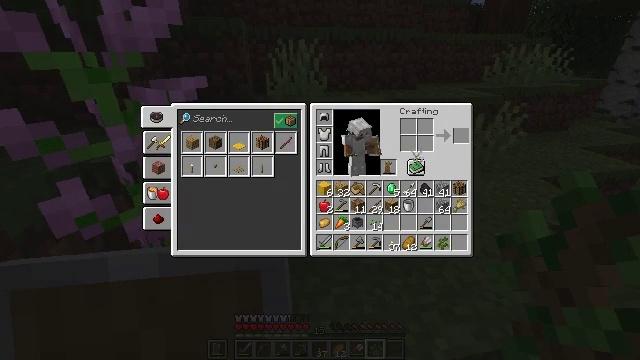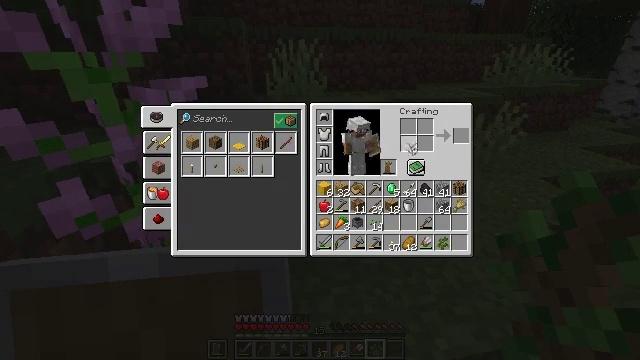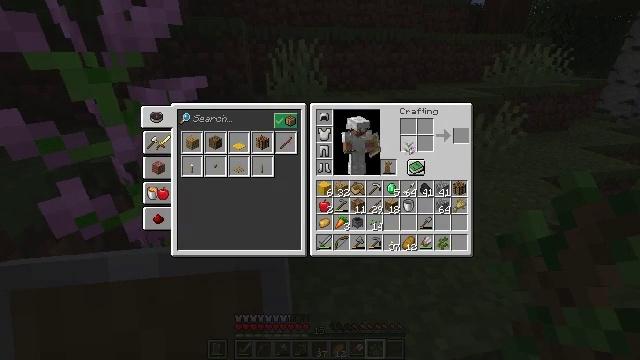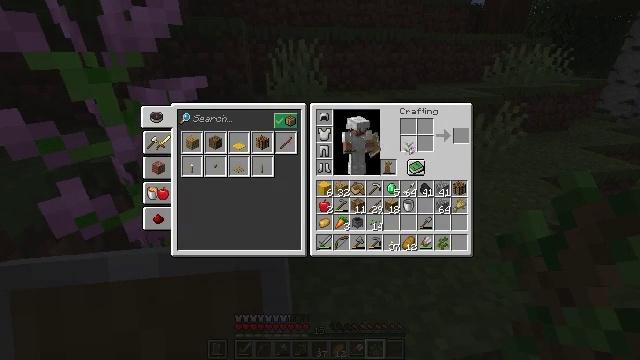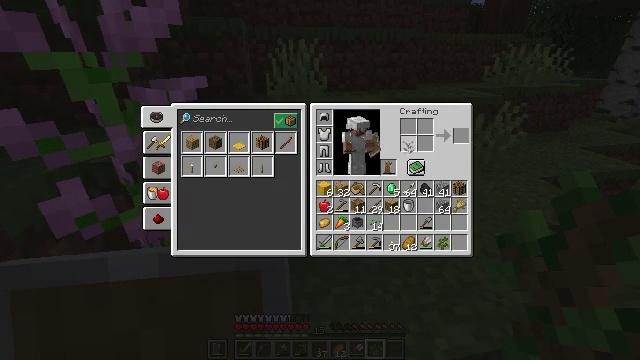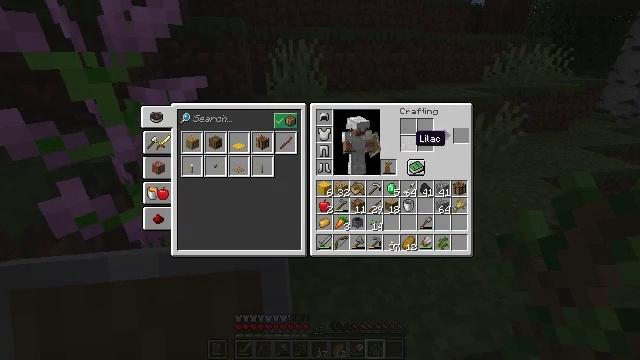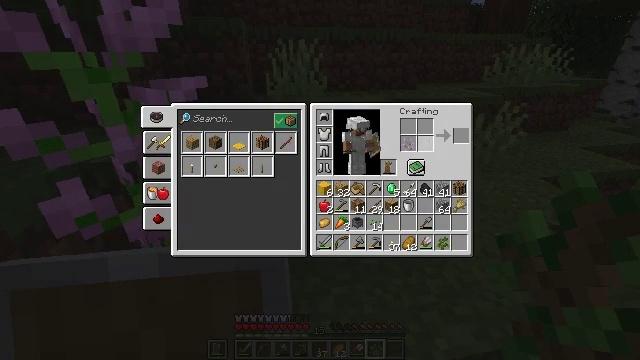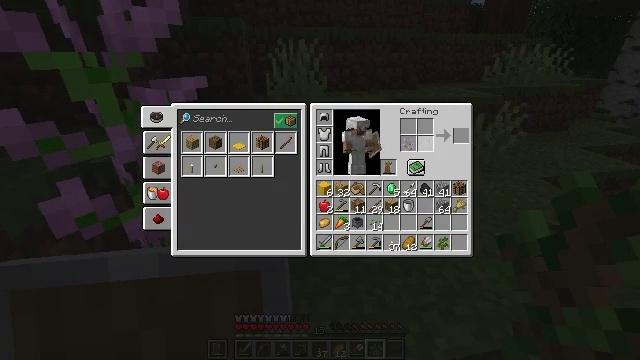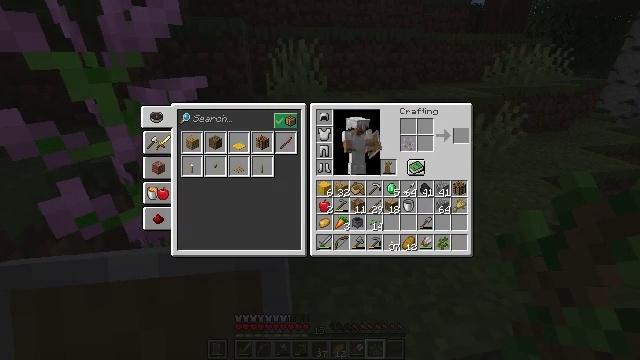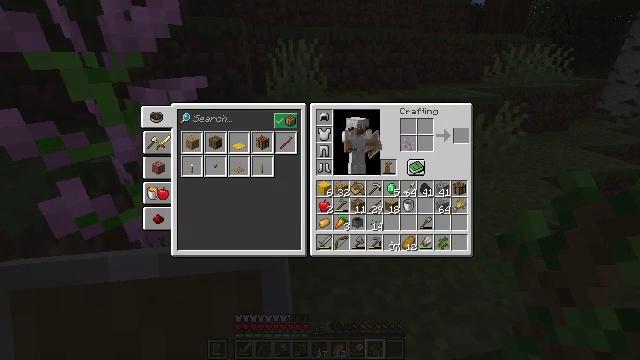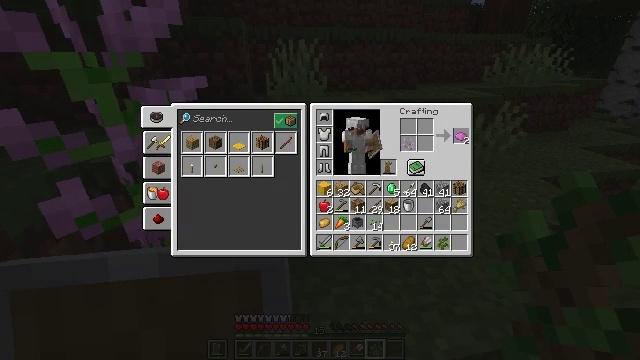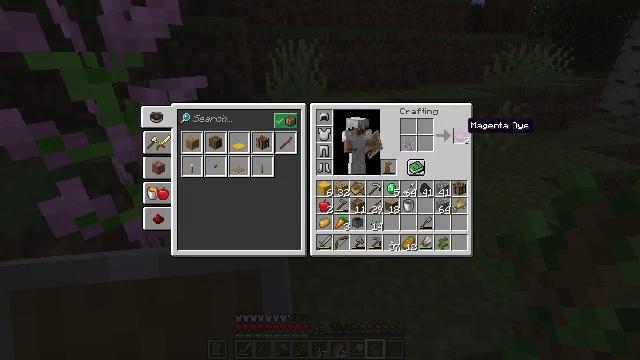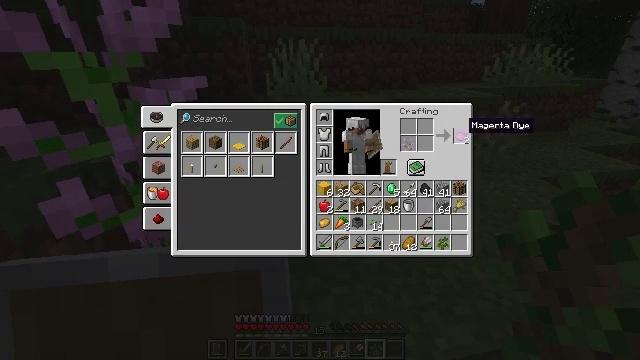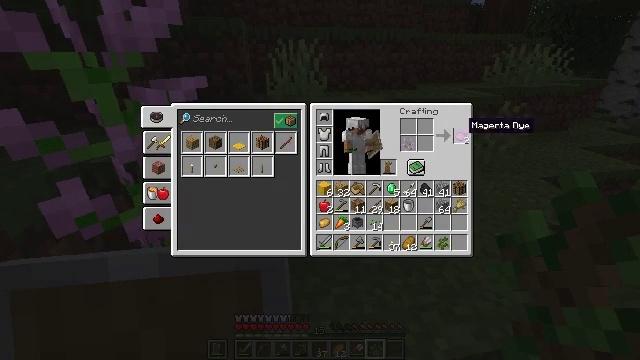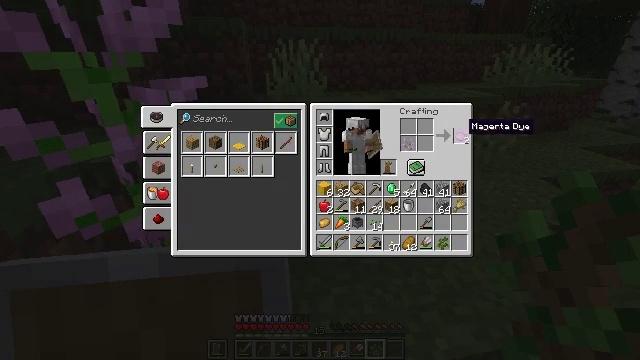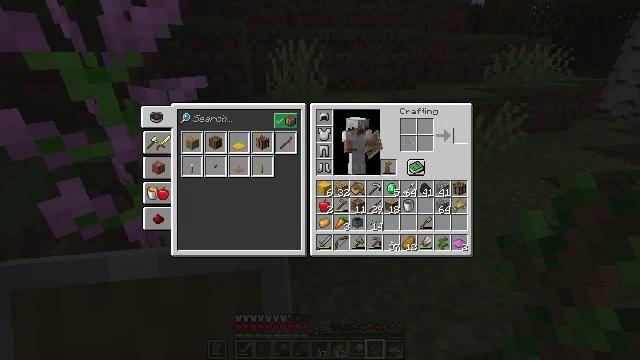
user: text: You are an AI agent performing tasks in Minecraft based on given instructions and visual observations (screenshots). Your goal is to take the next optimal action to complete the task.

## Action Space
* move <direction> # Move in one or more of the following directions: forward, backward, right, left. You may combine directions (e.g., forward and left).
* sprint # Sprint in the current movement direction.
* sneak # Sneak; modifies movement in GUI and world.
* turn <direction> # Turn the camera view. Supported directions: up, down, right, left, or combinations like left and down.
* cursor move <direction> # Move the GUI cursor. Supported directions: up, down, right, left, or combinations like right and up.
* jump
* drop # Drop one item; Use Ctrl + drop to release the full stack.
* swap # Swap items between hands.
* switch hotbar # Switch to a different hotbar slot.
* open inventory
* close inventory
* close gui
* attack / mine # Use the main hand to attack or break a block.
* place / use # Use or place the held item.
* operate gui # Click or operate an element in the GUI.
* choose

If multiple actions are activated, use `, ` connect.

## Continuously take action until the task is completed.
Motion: motion action
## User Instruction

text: Open the crafting table to craft magenta dye.
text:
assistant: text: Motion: turn up
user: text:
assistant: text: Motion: no_op
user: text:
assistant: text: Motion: attack / mine
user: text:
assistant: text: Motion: attack / mine
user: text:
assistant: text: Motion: no_op
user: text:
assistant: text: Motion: turn right
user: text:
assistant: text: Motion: turn right
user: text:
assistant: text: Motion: turn right
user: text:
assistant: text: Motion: no_op
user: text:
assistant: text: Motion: turn right
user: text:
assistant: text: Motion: turn right
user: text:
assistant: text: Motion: no_op
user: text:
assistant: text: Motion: sneak
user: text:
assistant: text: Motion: sneak
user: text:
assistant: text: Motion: sneak, attack / mine
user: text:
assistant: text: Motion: sneak, attack / mine
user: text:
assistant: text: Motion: sneak
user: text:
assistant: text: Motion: sneak, turn down
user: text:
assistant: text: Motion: no_op
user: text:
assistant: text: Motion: no_op
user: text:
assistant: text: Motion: no_op